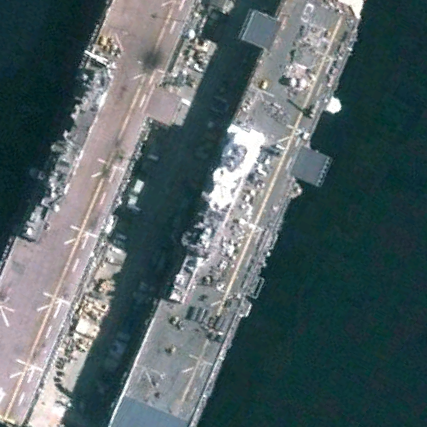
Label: assault